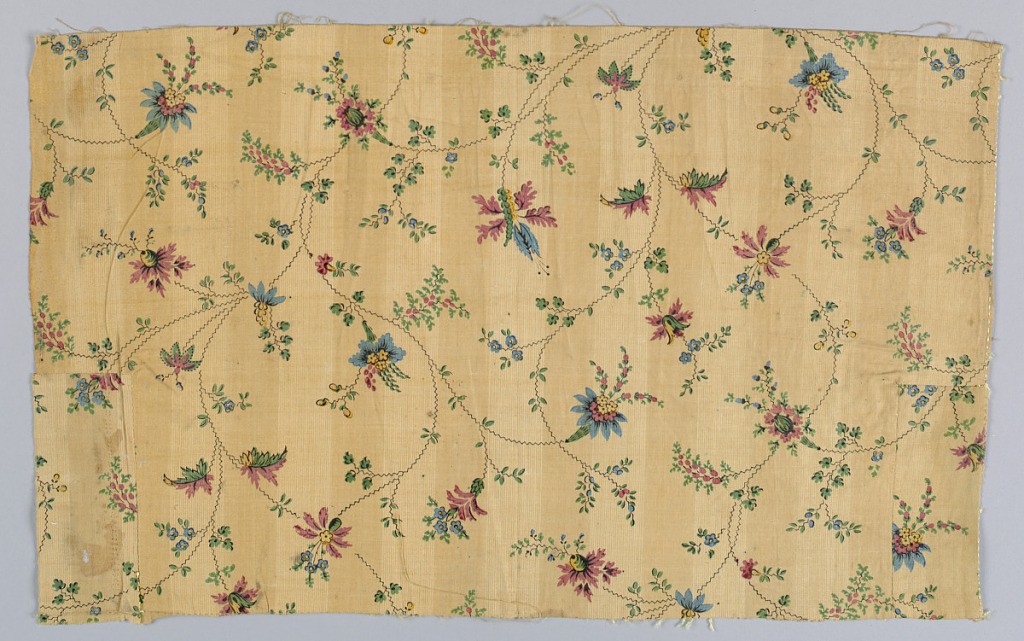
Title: Textile
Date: early 19th century
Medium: cotton Technique: block printed on plain weave foundation
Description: Scattered flowers on scrolling stems over faint stripes.